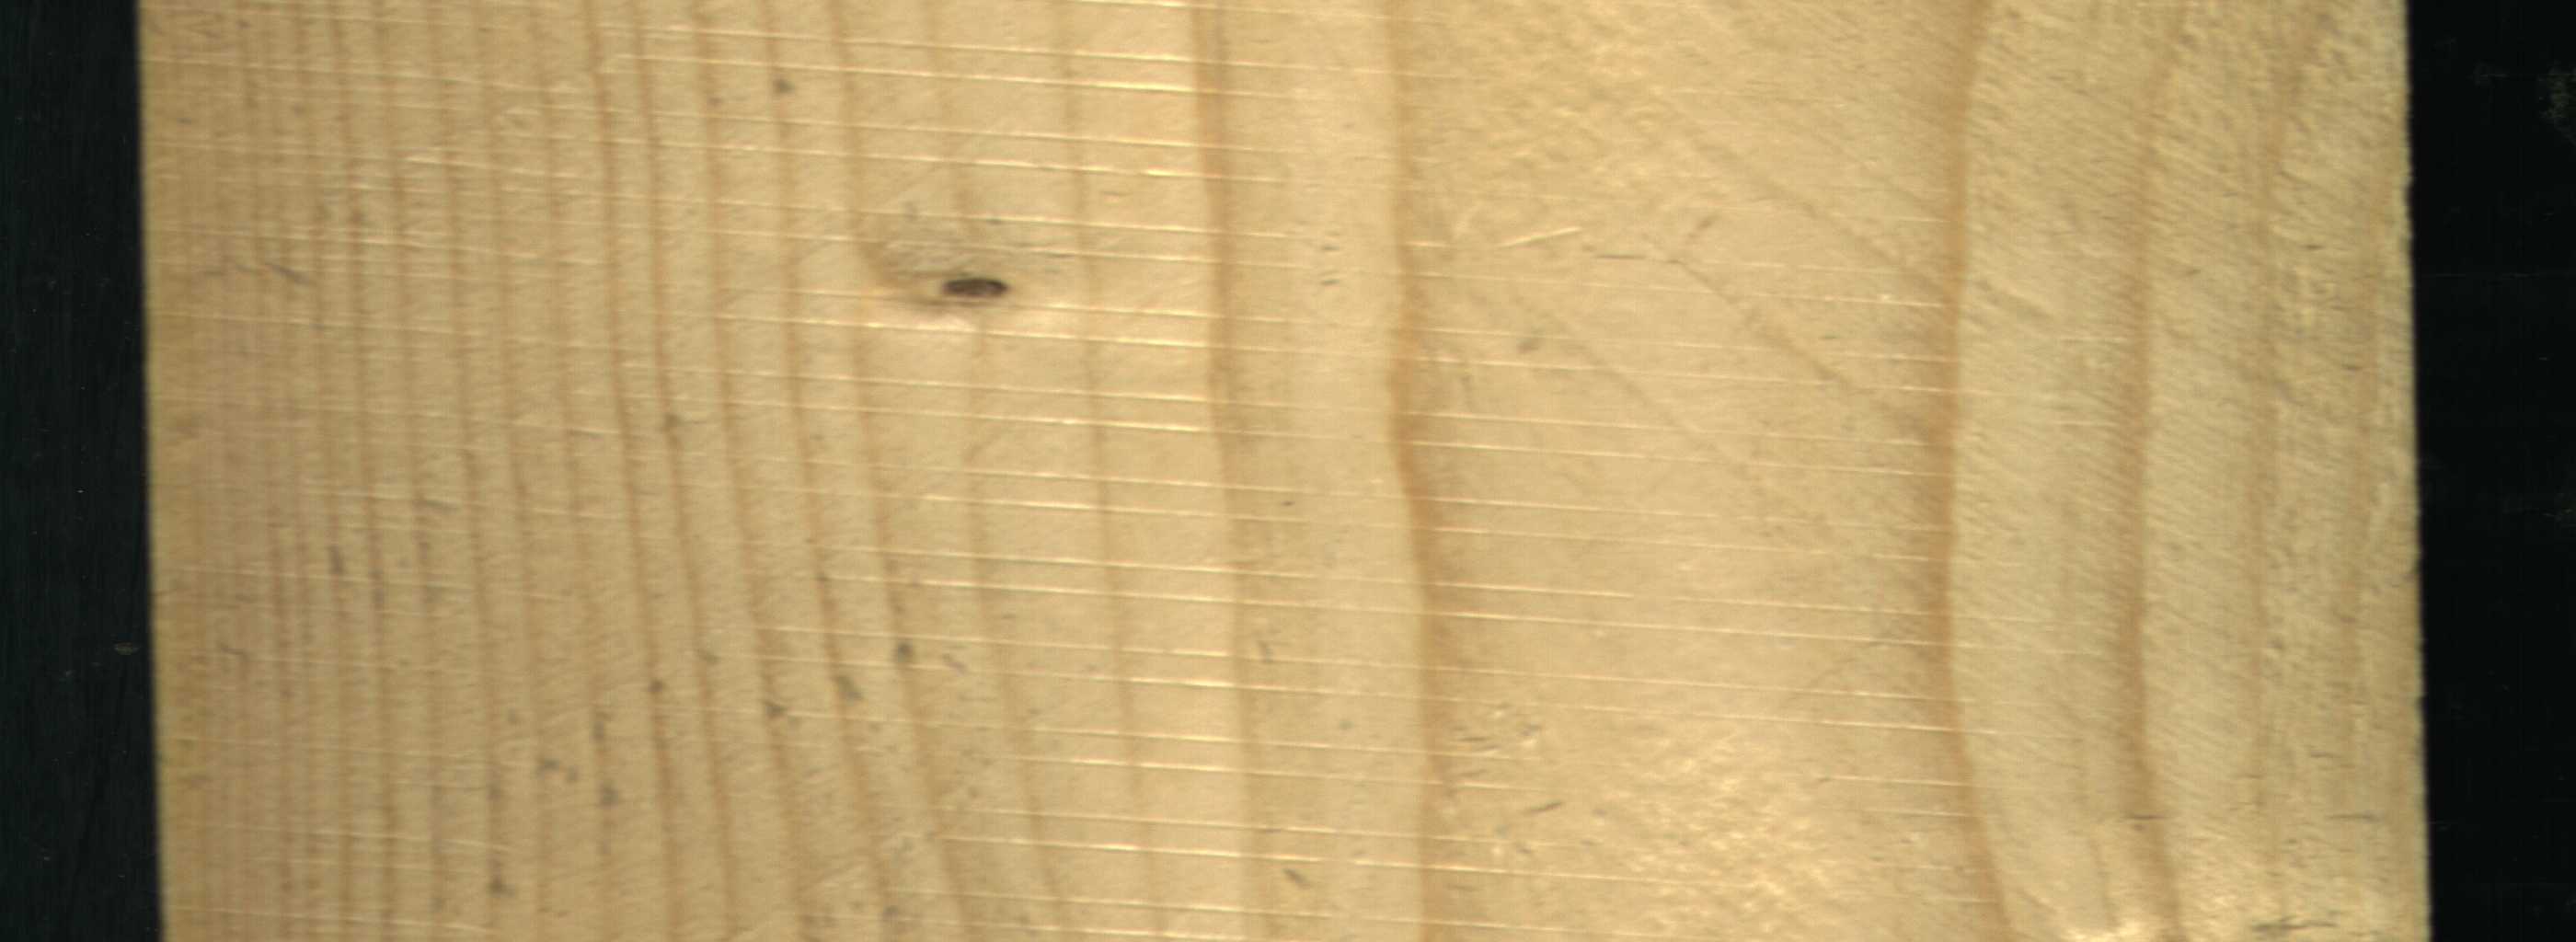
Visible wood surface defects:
Live_Knot